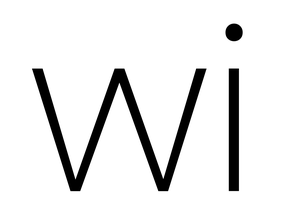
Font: Poppins-ExtraLight